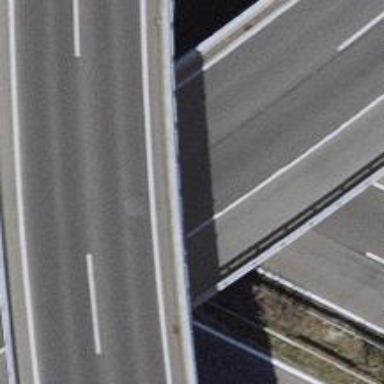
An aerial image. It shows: Motorway bridge with asphalt surface.